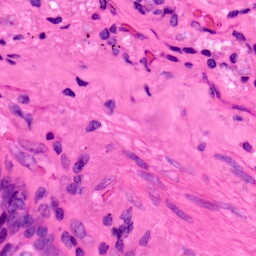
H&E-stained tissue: Lung